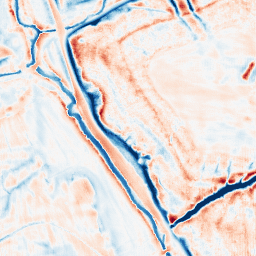
Category: edge_preserving
Decomposition family: bilateral
Decomposition parameters: d: 21
sigma_color: 75
sigma_space: 50
Upsampling method: fft_zeropad
Upsampling parameters: scale: 8
Upsampling scale: 8